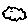
Label: cloud